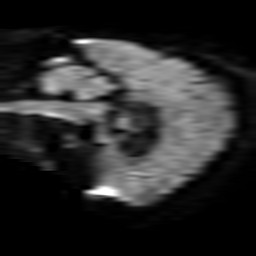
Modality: TRACE
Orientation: sagittal
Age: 69
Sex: female
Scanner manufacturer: philips
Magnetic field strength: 3 T
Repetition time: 3.076 s
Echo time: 0.076 s